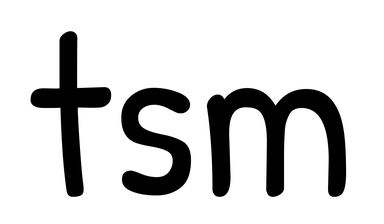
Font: PatrickHand-Regular